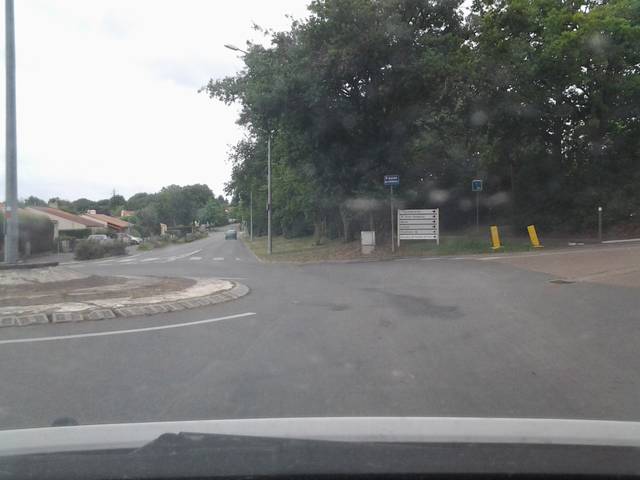
Region: France
Coordinates: 46.654, -1.426